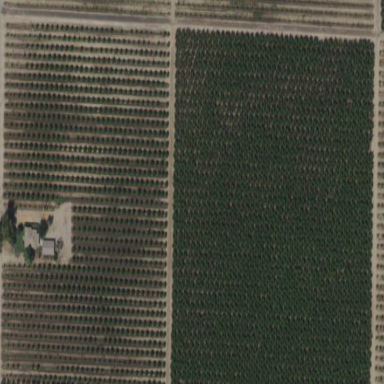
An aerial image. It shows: Orchard.